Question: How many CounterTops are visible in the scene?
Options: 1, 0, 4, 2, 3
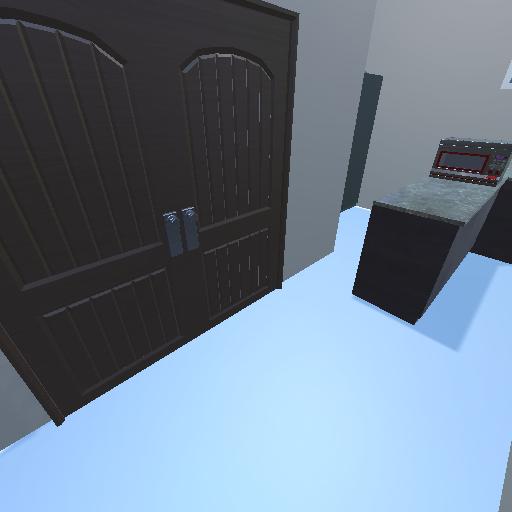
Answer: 1